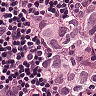
Metastatic tissue present: yes